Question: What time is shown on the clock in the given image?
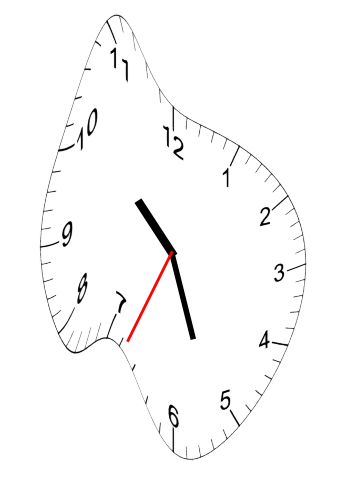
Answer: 10:26:34